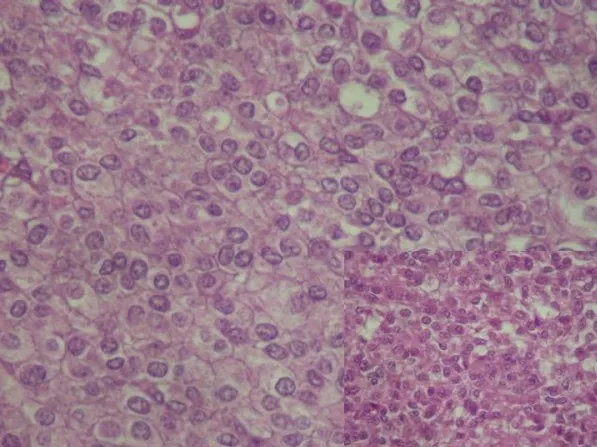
Small cells proliferation of plasmocytoid-type, in a whorled pattern. The nuclei showed dispersed chromatin with no mitotic activity (HE x400).
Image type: pathology (h&e)